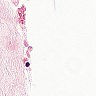
Metastatic tissue present: no